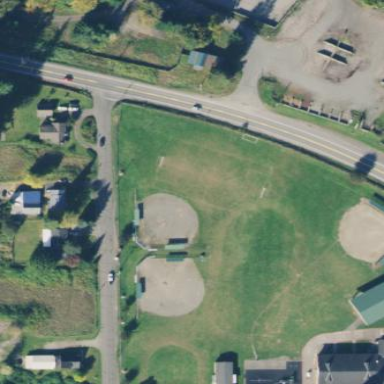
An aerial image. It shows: Baseball pitch for leisure land activities.